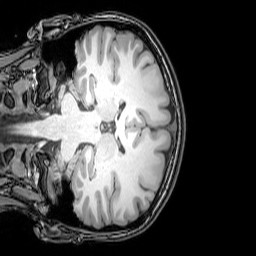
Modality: T1w
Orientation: coronal
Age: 22
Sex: female
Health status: healthy
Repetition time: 0.081 s
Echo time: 0.037 s